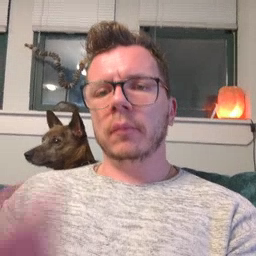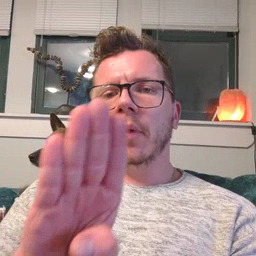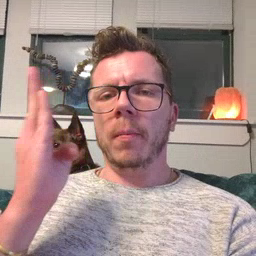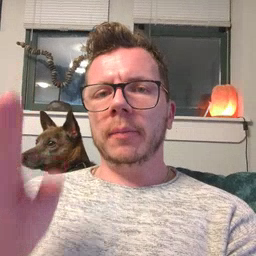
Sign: open